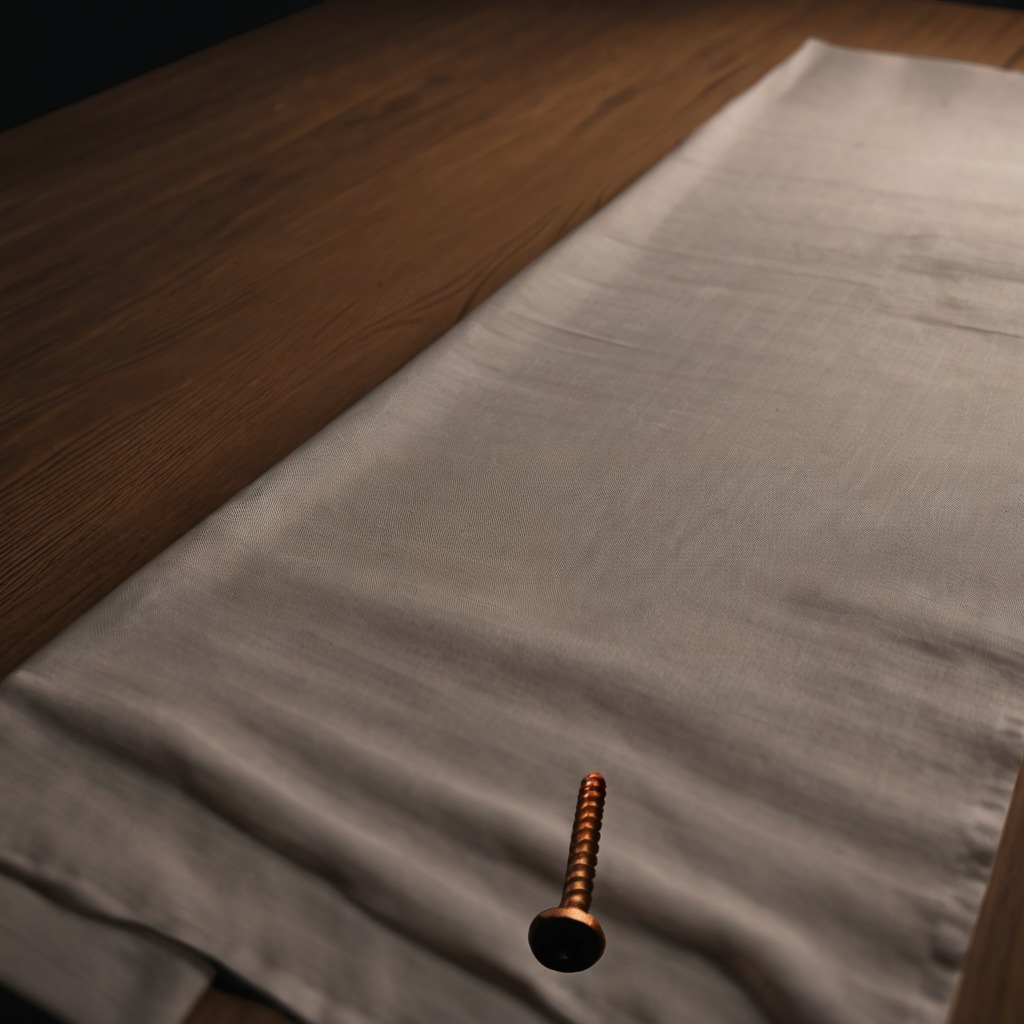
A metal screw is lying on the wooden table.